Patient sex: F
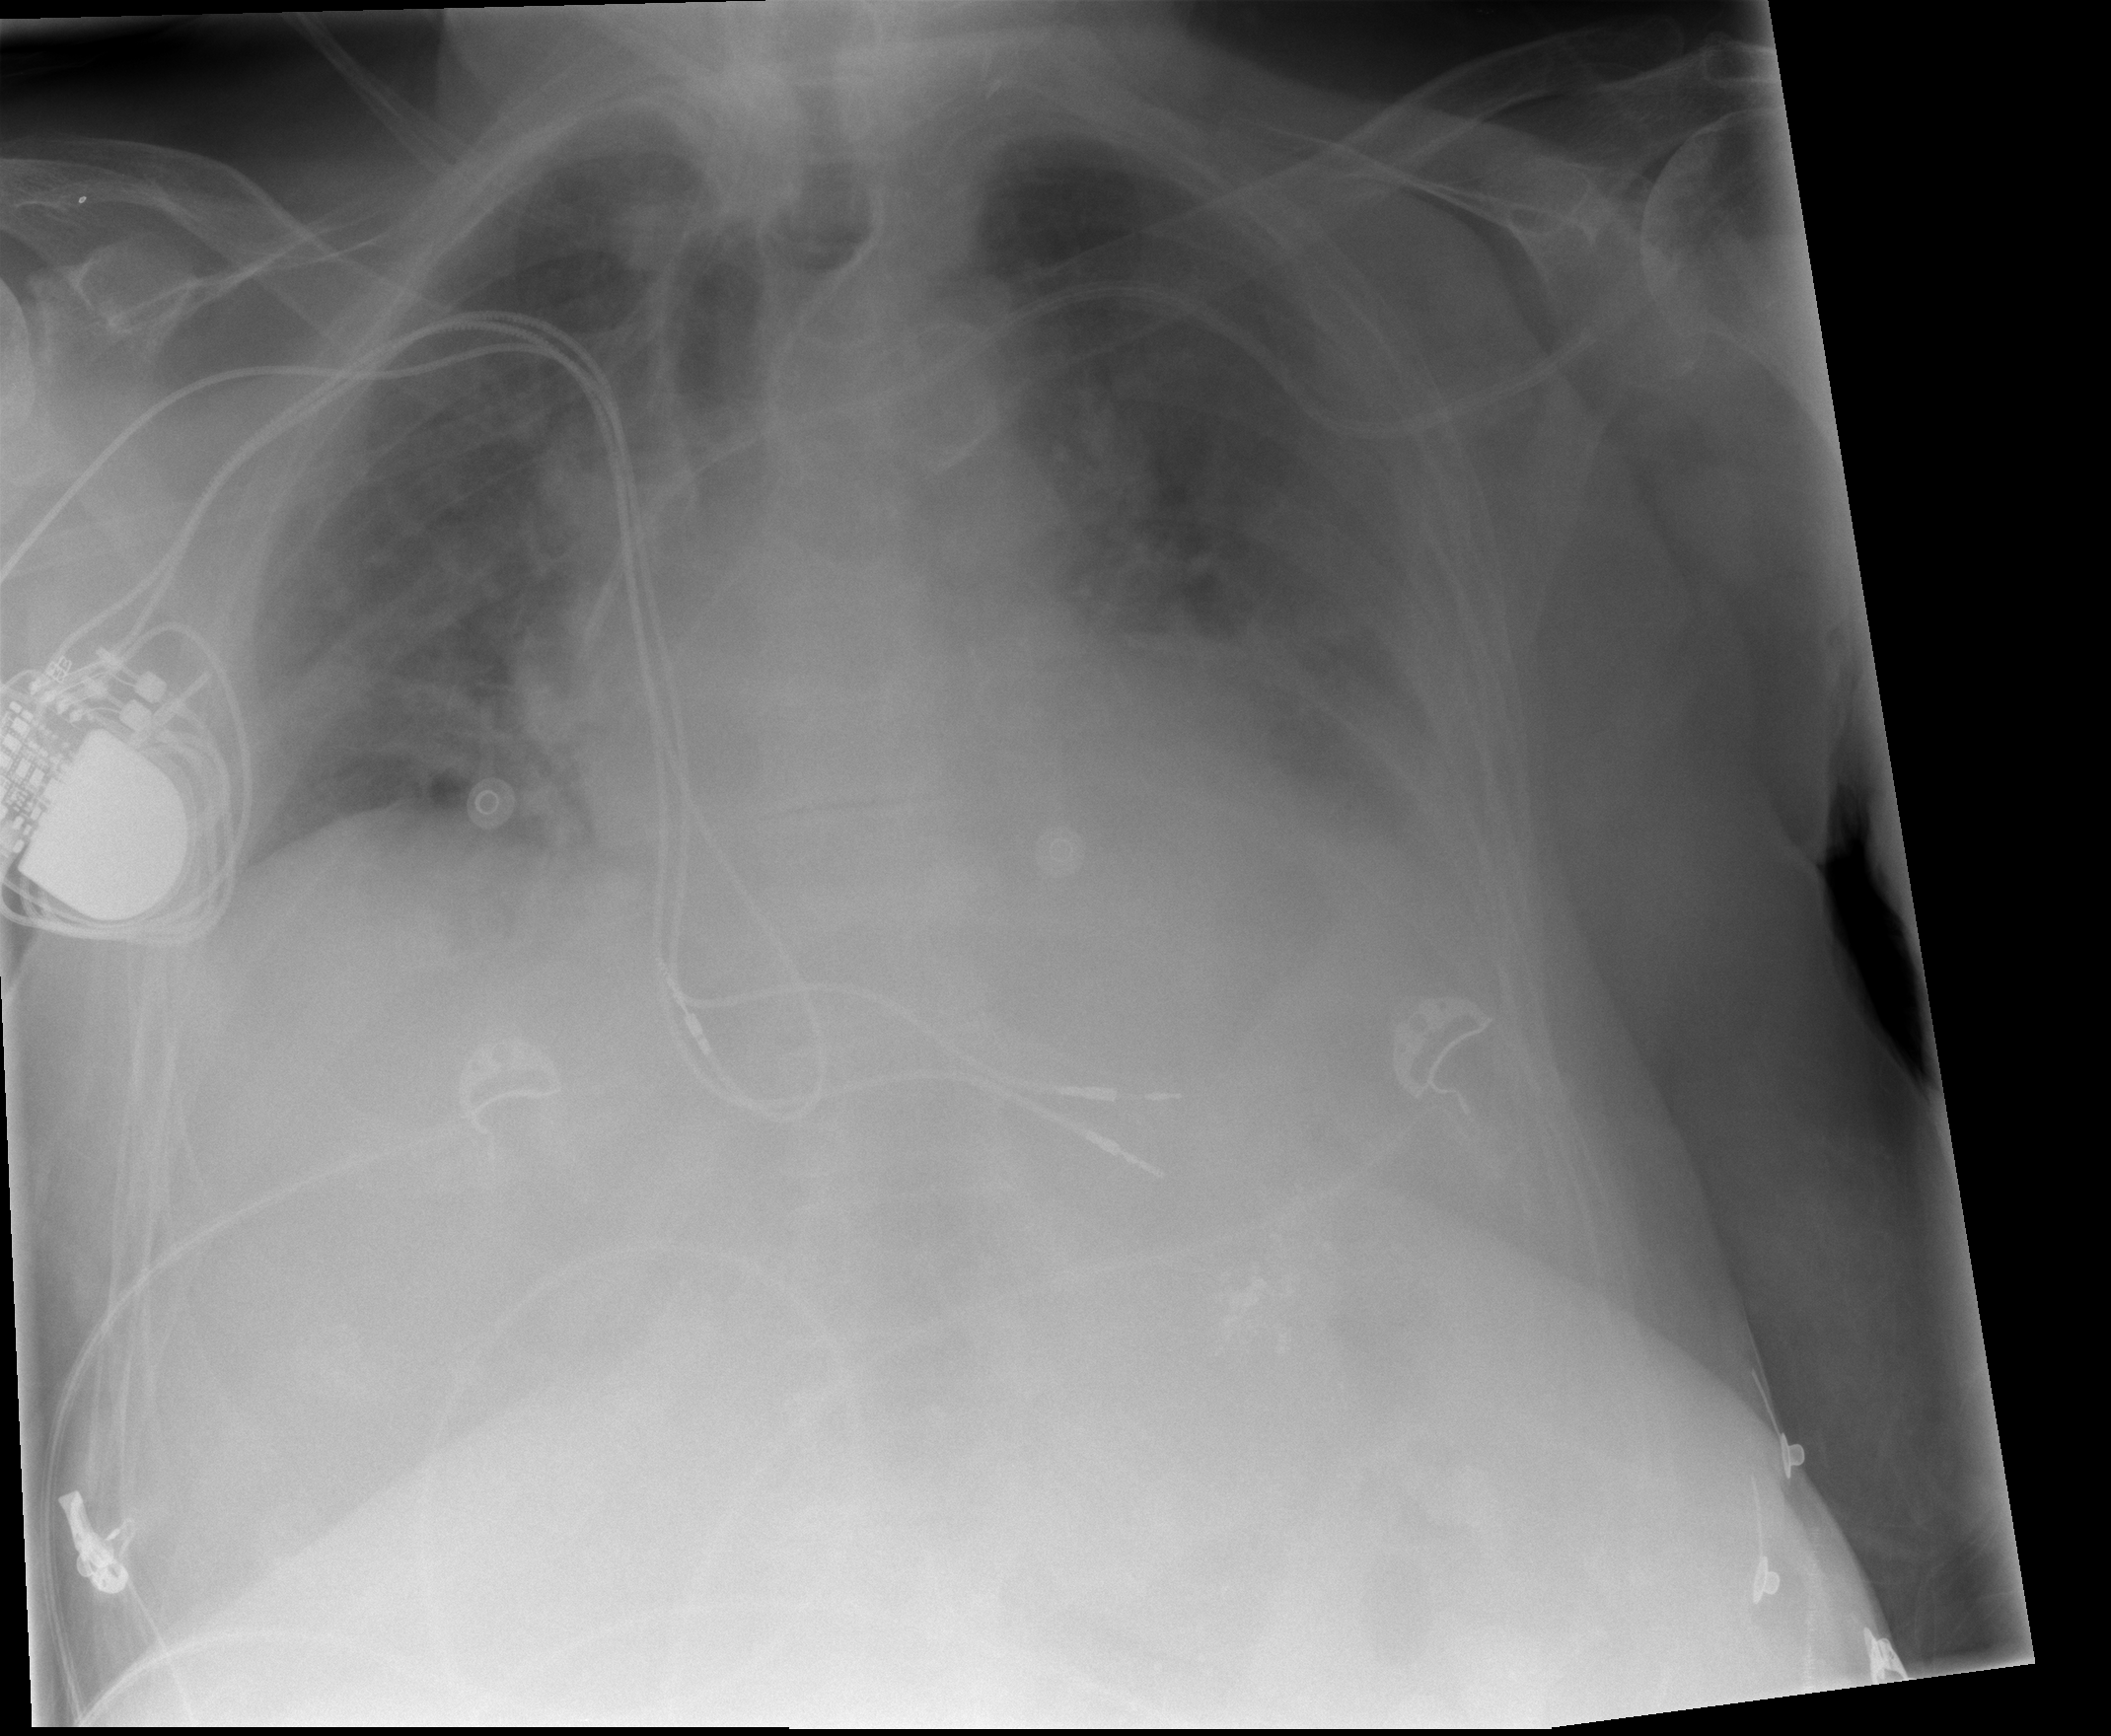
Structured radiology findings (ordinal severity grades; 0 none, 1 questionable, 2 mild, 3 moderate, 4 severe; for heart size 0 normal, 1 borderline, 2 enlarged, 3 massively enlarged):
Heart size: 2
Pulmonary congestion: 2
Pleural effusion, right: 0
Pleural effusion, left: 3
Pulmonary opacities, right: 0
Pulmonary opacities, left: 0
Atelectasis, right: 2
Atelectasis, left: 2